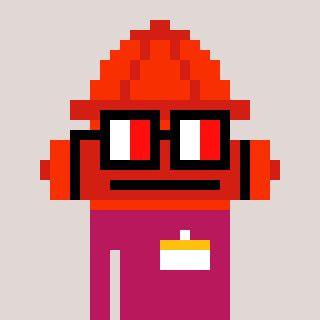
a pixel art character with square glasses with black frames and red eyes, a fire hydrant-shaped head and a darkpink-colored body on a warm background